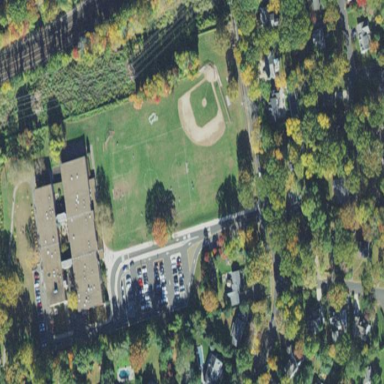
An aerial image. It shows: Existing preserved open space designated as school.